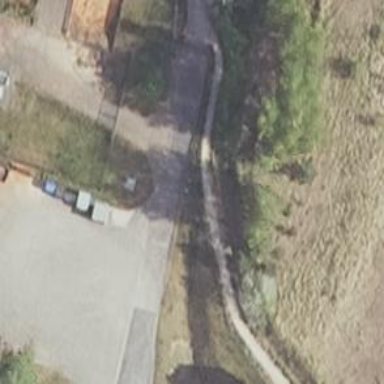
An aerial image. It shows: Path.